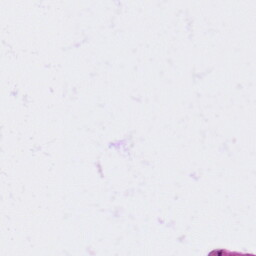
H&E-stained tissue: Lung